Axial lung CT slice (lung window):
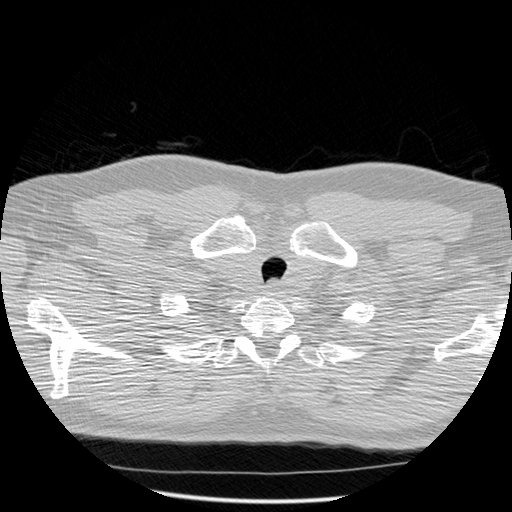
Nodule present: no